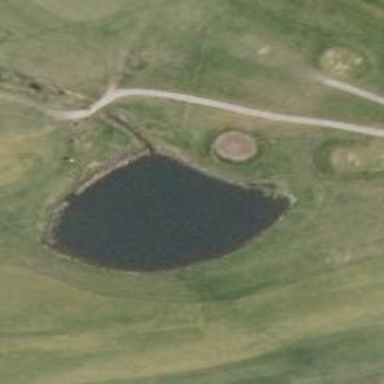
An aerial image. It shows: Water hazard in golf course. The hazard is natural water feature.